Brain MRI, t1w sequence, axial 2D slice.
Patient: age 52, sex F, weight 75 kg, height 1.65 m
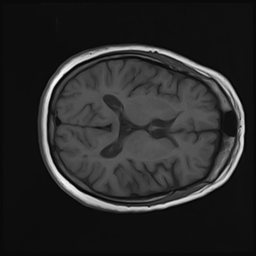